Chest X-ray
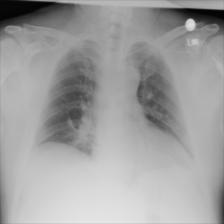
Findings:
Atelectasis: negative
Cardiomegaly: negative
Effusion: negative
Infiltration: negative
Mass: negative
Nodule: negative
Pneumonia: negative
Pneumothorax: negative
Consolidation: negative
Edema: negative
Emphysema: negative
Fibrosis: negative
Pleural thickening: negative
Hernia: negative